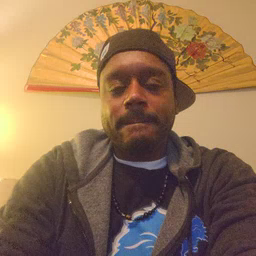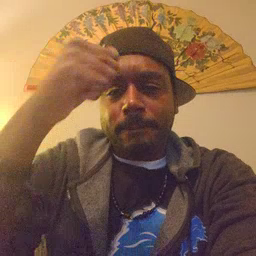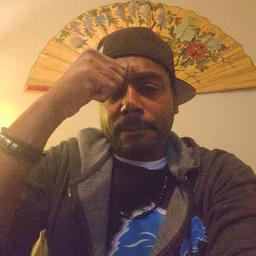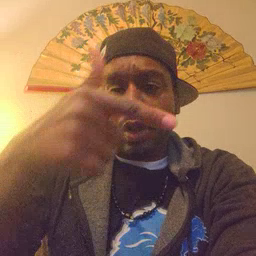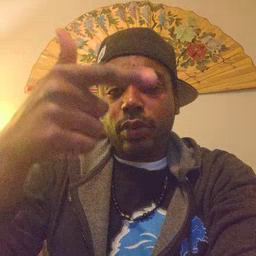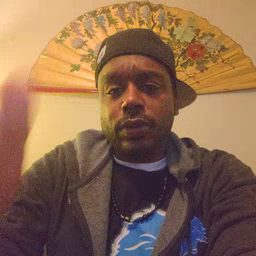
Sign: brother